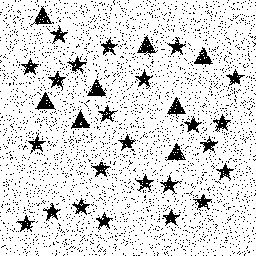
Squares: 0
Triangles: 8
Stars: 24
Total shapes: 32